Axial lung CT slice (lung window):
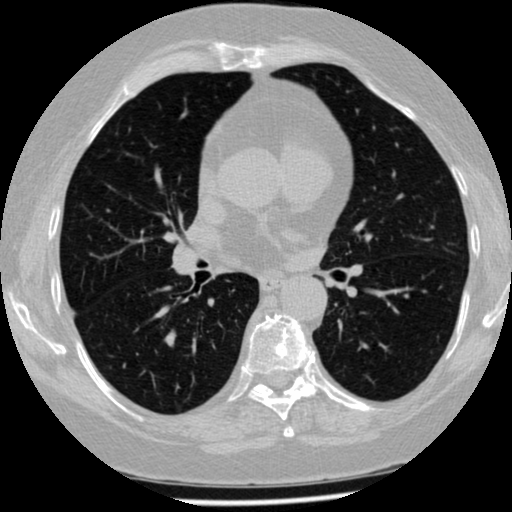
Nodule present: no